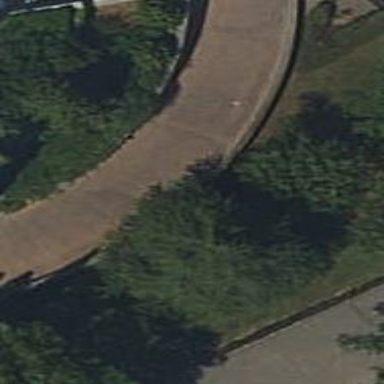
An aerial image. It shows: Footway surfaced with paving stones.